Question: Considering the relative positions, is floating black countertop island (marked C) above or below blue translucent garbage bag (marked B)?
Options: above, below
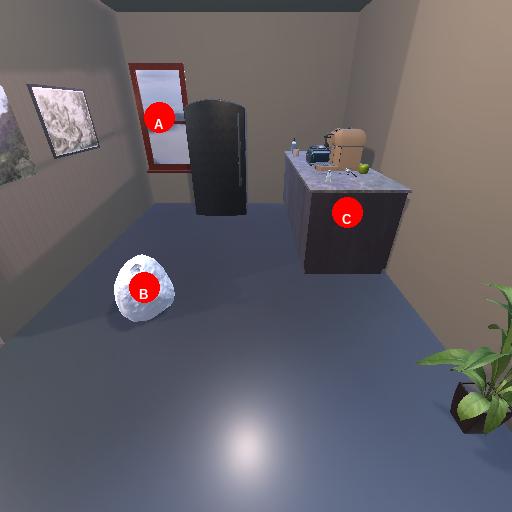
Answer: above